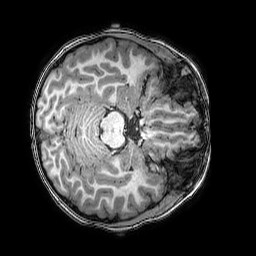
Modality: T1w
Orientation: axial
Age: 7
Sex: male
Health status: healthy